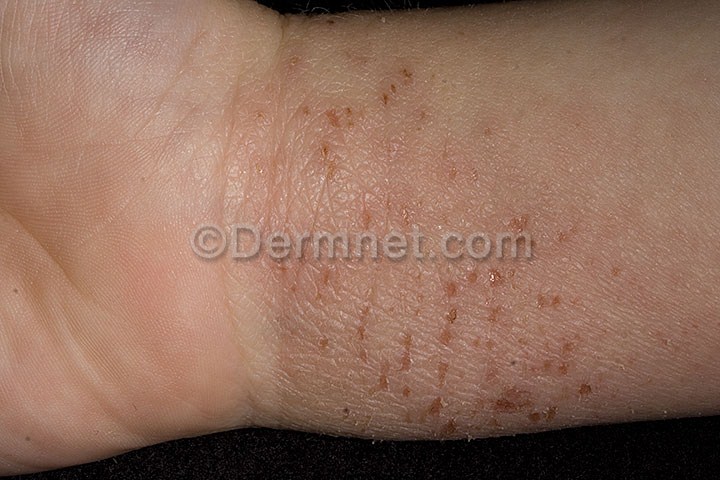
Disease: Atopic Dermatitis Photos